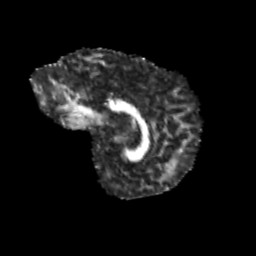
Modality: FA
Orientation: sagittal
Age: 12
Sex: male
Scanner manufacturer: siemens
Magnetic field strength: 3 T
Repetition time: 3.8 s
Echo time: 0.07 s